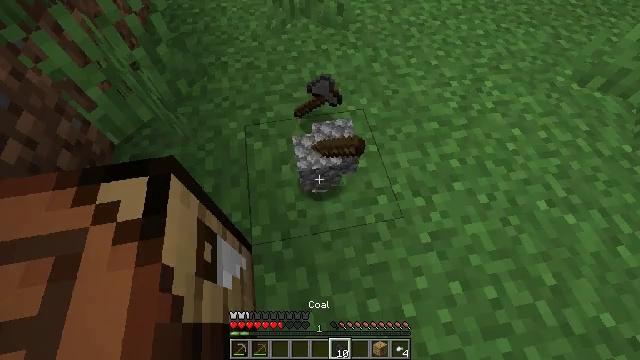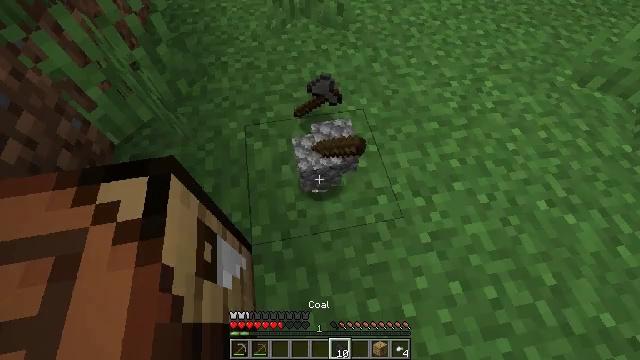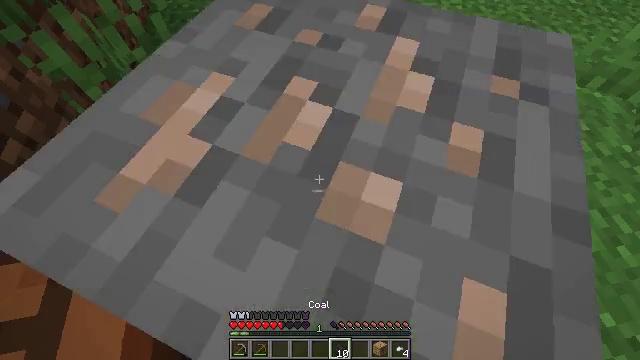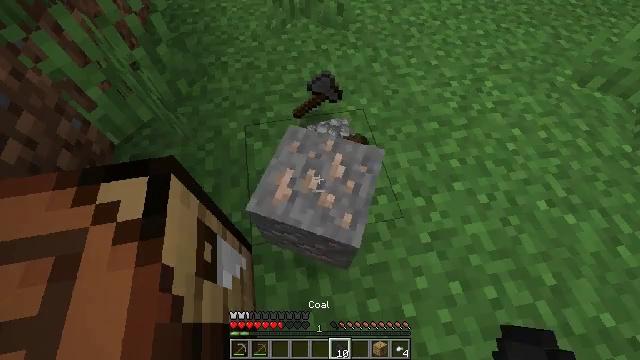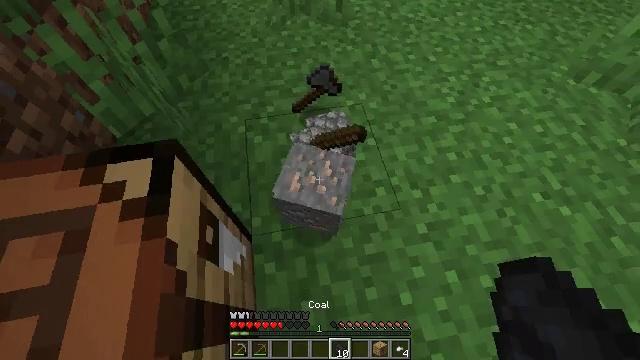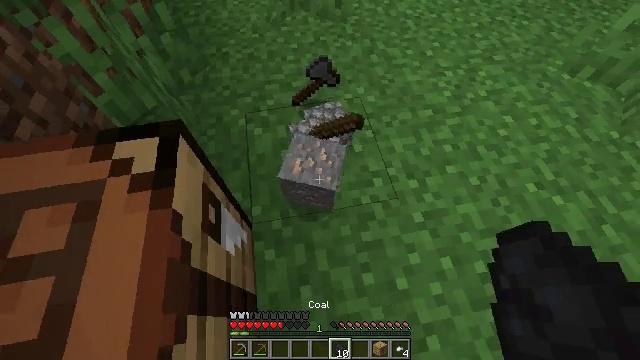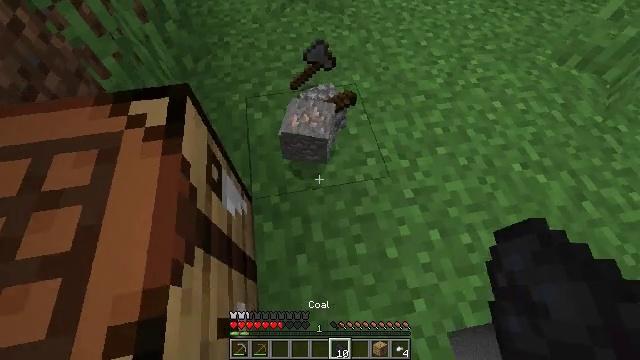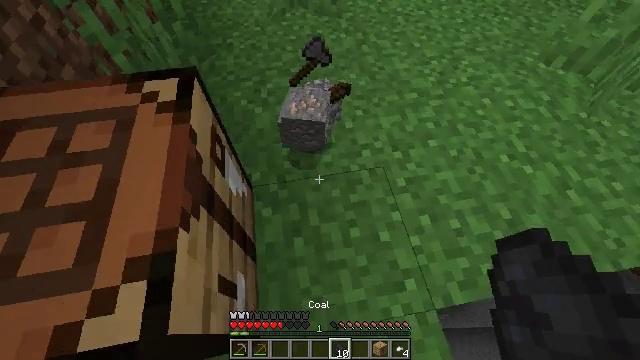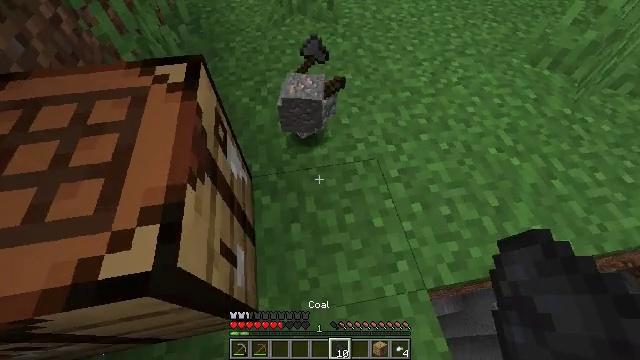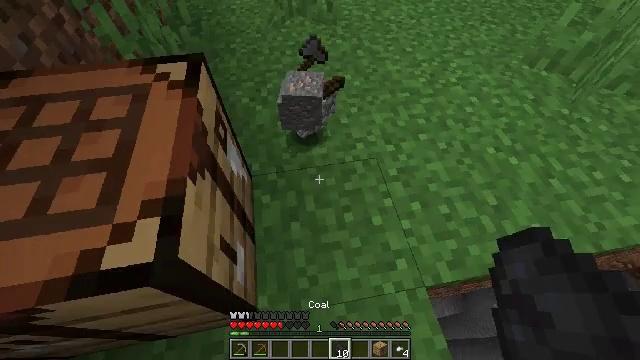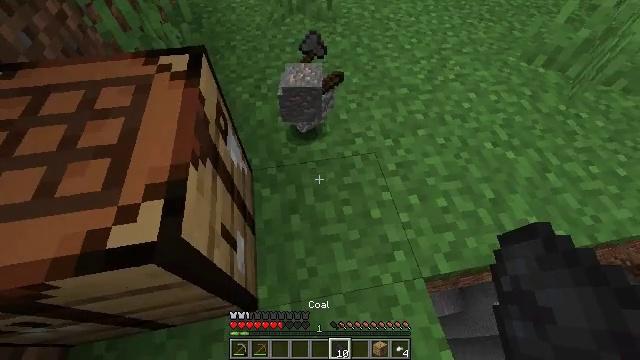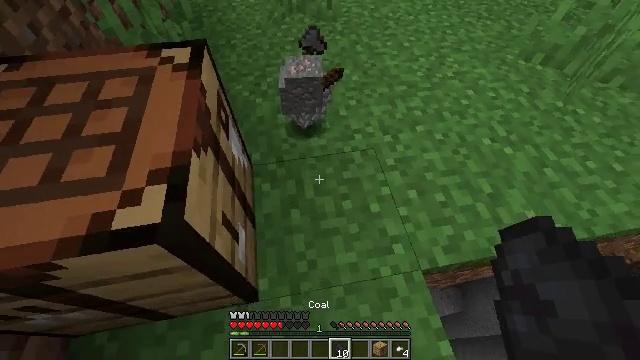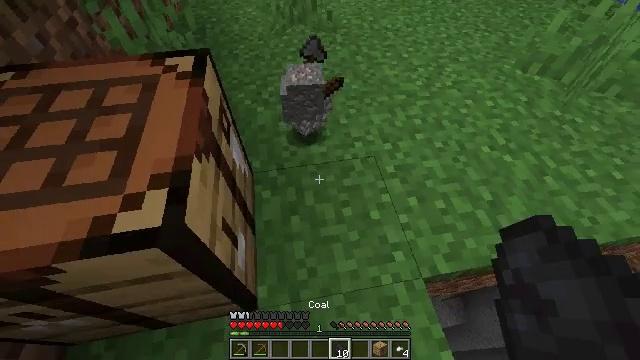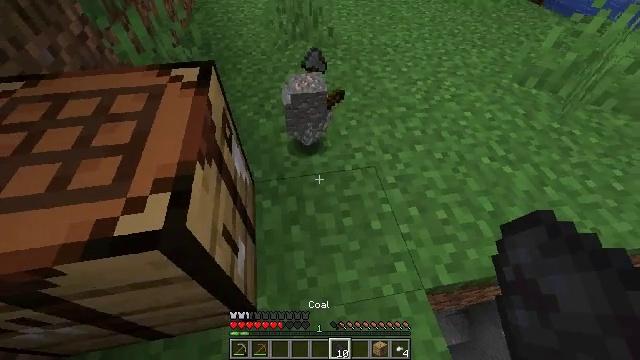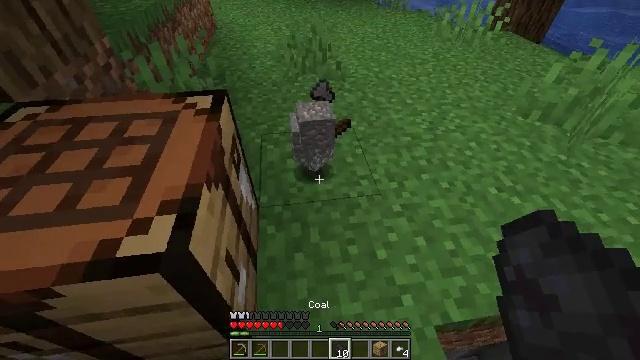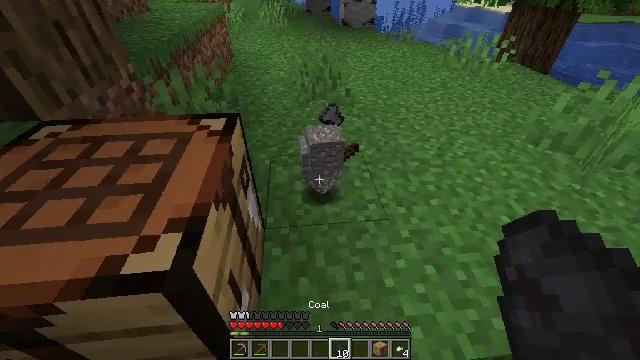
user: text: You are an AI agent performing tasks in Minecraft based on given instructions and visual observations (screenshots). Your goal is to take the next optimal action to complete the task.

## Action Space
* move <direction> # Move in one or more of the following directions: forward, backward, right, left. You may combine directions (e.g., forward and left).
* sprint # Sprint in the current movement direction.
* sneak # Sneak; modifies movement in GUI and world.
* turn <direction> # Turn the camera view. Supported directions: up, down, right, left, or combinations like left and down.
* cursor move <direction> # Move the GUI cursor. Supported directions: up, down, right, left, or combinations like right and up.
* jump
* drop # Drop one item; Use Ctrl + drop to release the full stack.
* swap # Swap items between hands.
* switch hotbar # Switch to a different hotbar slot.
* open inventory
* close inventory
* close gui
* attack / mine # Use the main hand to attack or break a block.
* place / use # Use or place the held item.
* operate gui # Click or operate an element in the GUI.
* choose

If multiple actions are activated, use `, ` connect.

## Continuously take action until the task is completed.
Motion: motion action
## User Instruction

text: Drop a coal.
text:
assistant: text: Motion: sprint
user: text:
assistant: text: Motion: sprint
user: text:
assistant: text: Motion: sprint
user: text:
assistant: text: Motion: move back, sprint
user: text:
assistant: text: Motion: move back, sprint
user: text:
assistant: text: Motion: move back, sprint
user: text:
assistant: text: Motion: move back, sprint, turn up
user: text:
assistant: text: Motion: turn up
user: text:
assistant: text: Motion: no_op
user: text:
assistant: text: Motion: no_op
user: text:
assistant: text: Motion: no_op
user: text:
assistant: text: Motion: turn up
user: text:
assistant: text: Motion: turn up
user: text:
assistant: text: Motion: turn left and up
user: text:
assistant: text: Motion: turn left and up
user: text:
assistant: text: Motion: sprint, turn left and up
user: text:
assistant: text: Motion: sprint, turn up
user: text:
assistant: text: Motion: sprint
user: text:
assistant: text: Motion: sprint
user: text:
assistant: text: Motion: sprint
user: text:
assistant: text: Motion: sprint, drop
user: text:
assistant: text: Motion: sprint, drop
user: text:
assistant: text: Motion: sprint, drop
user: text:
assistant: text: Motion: sprint, drop
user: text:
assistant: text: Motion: sprint
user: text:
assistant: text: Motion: sprint
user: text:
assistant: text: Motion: sprint